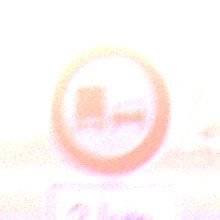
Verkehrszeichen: UeberholverbotKraftfahrzeuge
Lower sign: Entfernungsangaben2
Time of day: SunriseSunset
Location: Outdoor (Nature)
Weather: Clear
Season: NotSpecified
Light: Natural